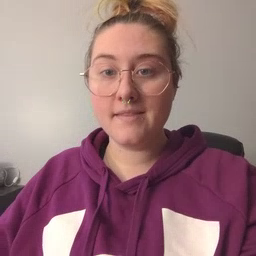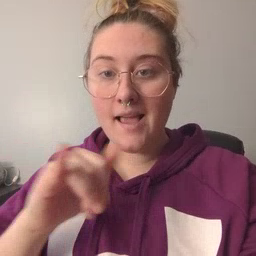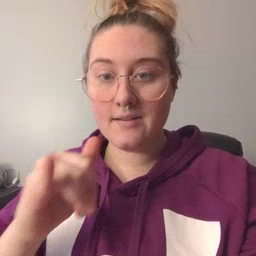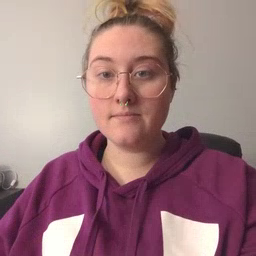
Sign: like